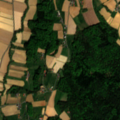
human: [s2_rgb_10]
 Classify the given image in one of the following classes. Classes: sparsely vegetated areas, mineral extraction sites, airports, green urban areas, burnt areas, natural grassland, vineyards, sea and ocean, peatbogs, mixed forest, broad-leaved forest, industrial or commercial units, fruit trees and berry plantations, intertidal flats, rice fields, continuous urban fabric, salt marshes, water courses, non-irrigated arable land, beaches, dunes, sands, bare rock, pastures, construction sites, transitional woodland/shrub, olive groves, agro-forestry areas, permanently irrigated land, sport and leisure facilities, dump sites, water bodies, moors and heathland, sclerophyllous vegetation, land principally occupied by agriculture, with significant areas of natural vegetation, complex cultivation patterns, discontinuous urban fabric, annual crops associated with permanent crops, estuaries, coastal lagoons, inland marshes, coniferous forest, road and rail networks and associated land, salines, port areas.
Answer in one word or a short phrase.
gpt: non-irrigated arable land, complex cultivation patterns, land principally occupied by agriculture, with significant areas of natural vegetation, broad-leaved forest, mixed forest